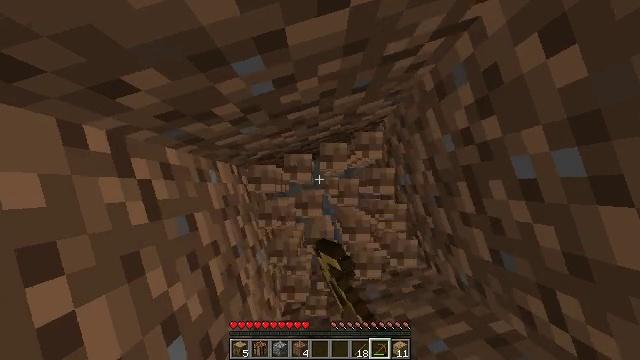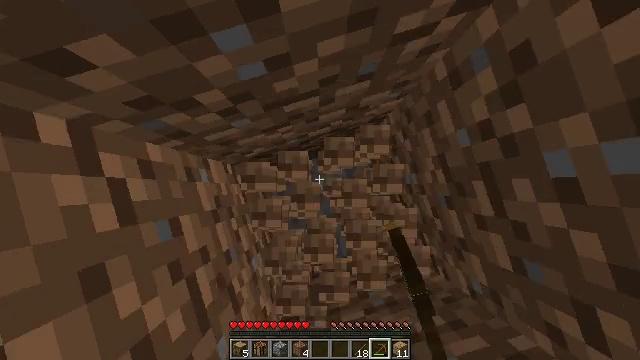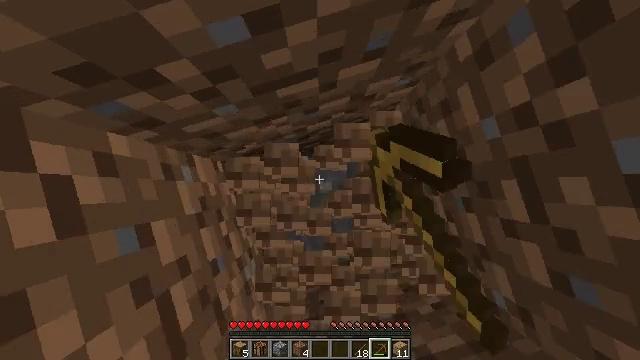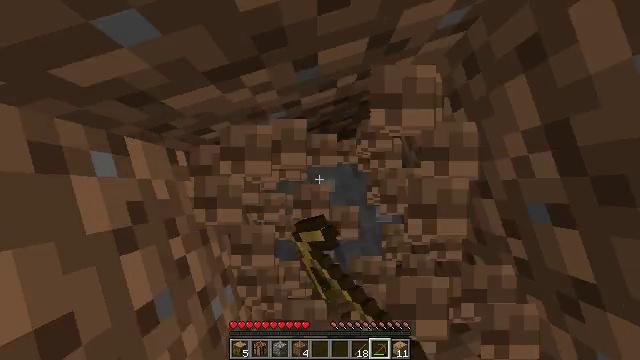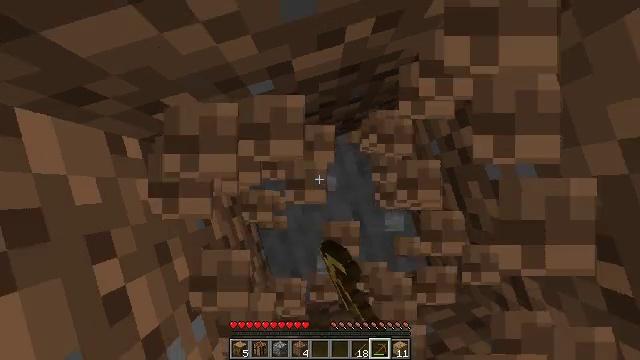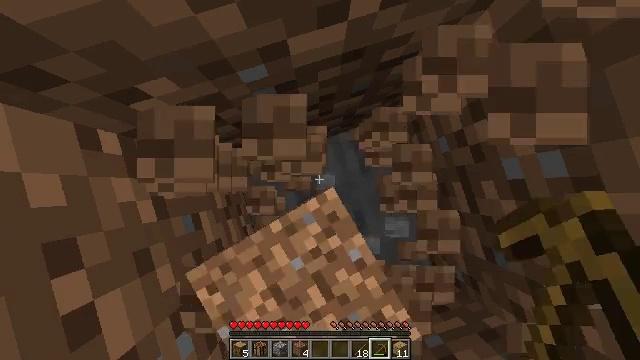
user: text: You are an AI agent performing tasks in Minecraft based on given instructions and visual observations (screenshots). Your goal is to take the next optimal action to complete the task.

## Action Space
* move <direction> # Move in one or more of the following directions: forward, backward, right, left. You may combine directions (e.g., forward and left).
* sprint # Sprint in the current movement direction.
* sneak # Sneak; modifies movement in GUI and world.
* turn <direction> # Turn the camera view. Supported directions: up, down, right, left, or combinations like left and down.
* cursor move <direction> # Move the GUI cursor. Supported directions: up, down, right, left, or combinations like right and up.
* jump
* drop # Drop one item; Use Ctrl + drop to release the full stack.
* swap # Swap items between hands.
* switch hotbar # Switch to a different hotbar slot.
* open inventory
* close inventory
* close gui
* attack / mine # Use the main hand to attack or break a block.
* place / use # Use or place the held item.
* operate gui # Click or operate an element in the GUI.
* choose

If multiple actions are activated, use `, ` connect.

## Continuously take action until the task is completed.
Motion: motion action
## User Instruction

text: Break the dirt block.
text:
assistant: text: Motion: attack / mine
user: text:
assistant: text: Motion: attack / mine
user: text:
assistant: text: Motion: attack / mine
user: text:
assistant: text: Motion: attack / mine
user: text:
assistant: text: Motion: attack / mine
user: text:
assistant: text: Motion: attack / mine